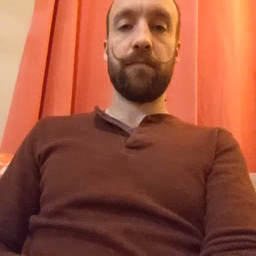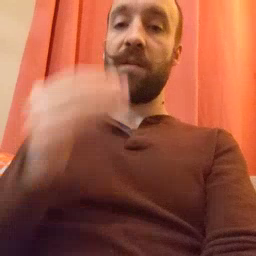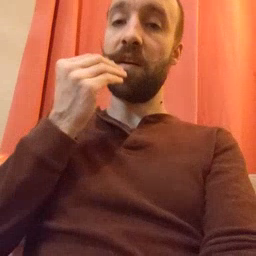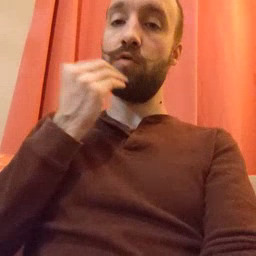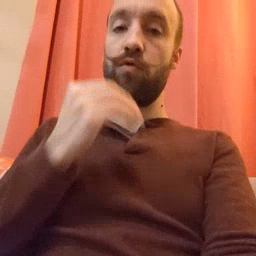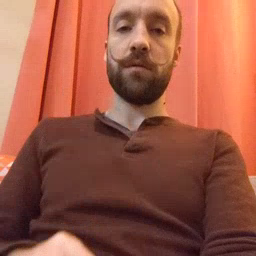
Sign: food